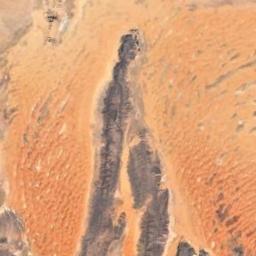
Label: desert